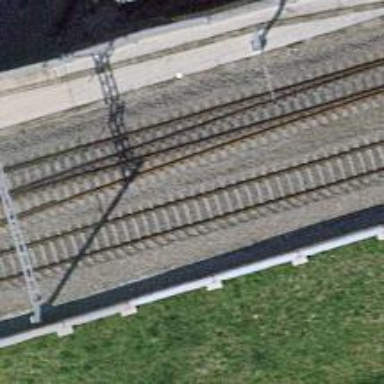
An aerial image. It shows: Bridge with single railway track electrified by contact line.